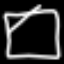
Label: square